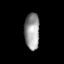
Tissue: lung
Cell type: Epithelial cells
Senescence score: 0.236
Nuclear area (px): 534
Mean DAPI intensity: 153.974